Question: Why is it a gap (almost 400ms) between when the html-file has been downloaded and the DOMcontentloaded event?
What is the browser doing? :S

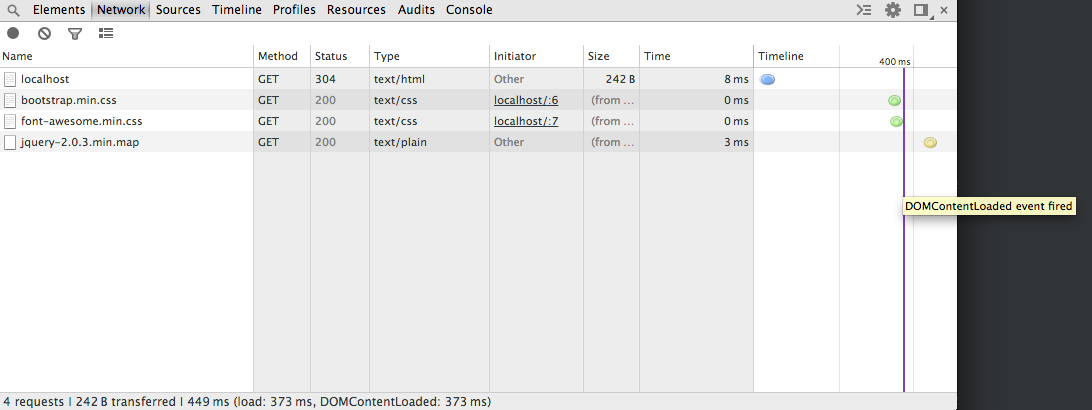
Answer: The problem was the Disconnect Chrome-plugin. It loads a jquery source map which takes 300ms...
After some testing I also noticed that addblocker makes a 100ms gap